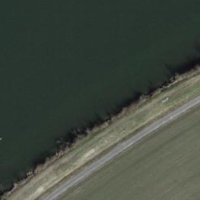
EUNIS habitat code: 15
Species observed at this site:
Humulus lupulus